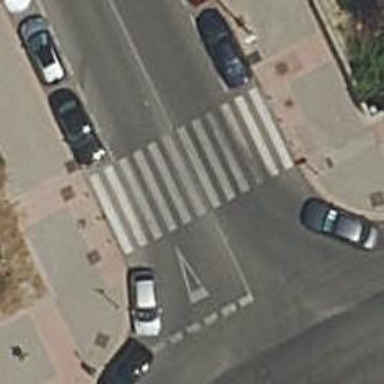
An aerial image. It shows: Uncontrolled road crossing.